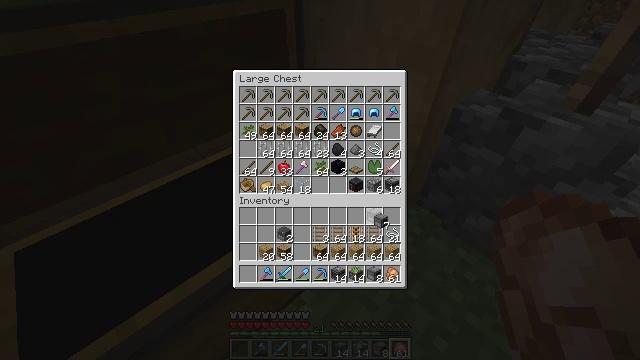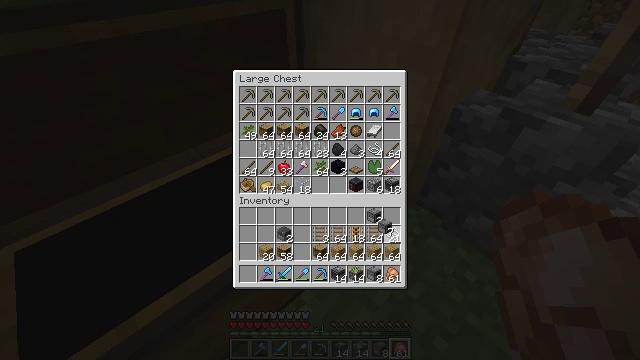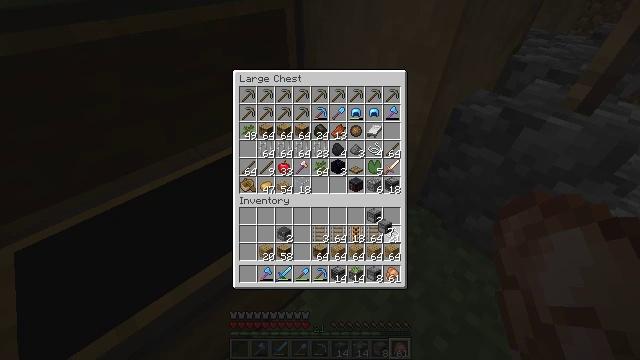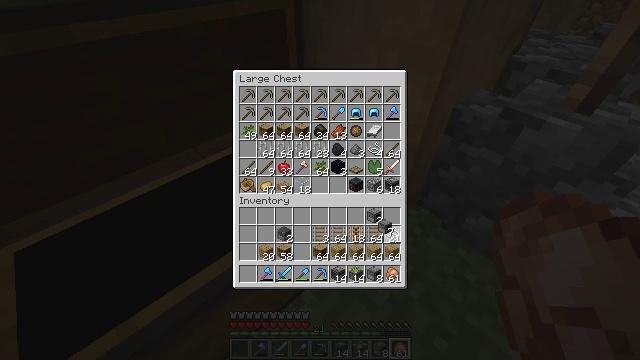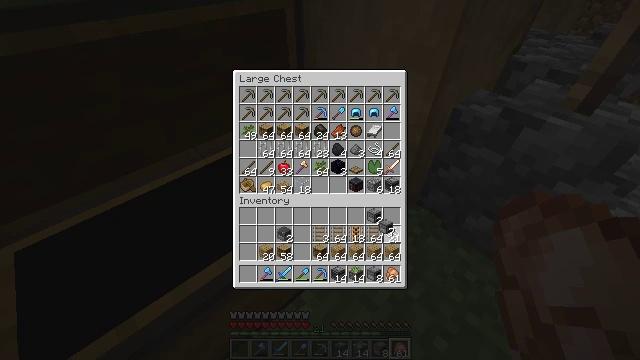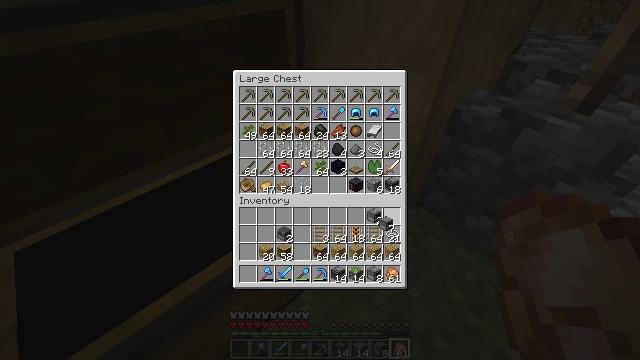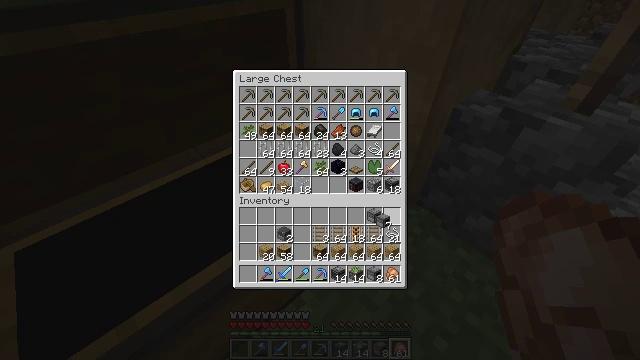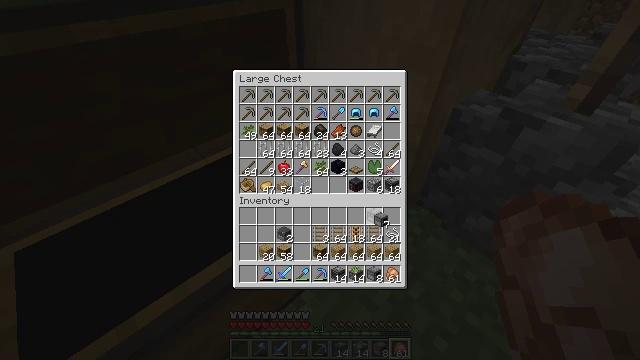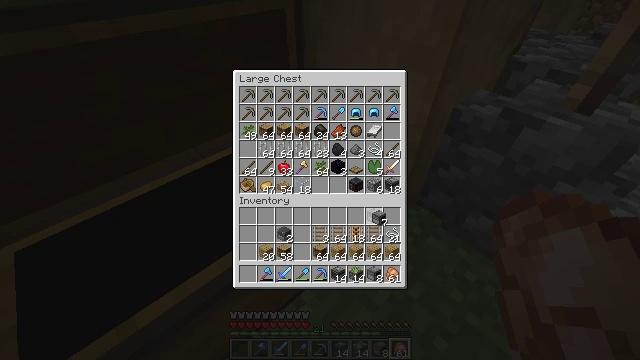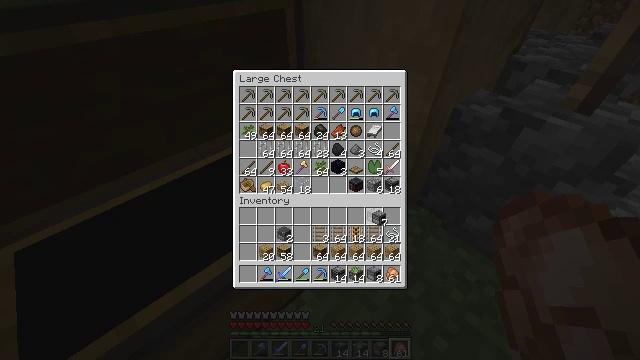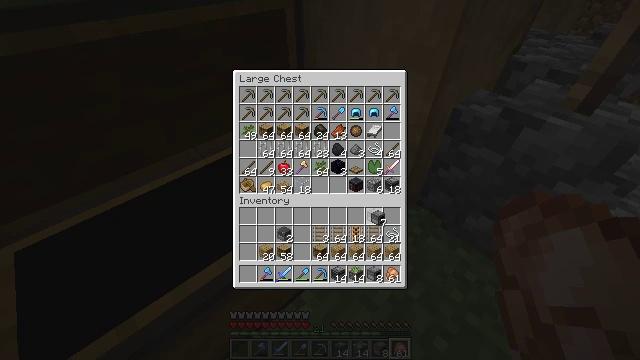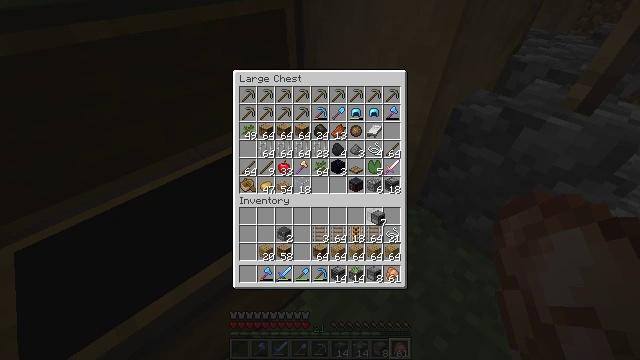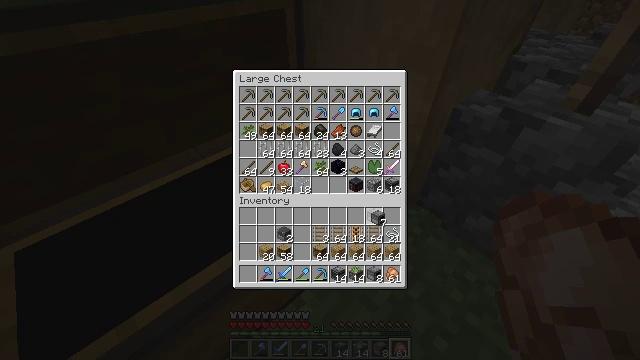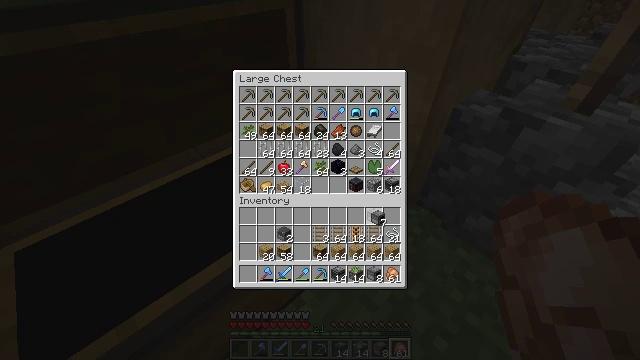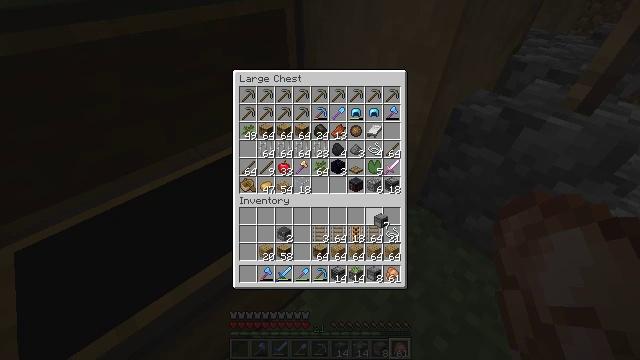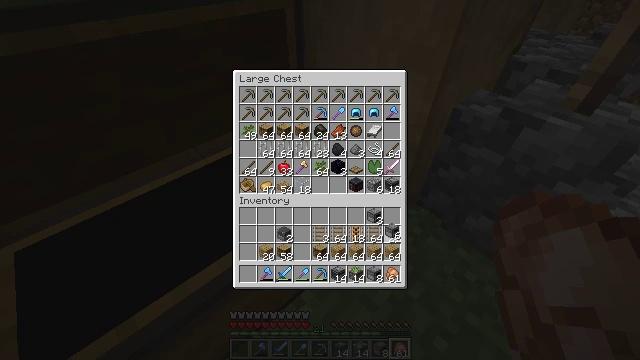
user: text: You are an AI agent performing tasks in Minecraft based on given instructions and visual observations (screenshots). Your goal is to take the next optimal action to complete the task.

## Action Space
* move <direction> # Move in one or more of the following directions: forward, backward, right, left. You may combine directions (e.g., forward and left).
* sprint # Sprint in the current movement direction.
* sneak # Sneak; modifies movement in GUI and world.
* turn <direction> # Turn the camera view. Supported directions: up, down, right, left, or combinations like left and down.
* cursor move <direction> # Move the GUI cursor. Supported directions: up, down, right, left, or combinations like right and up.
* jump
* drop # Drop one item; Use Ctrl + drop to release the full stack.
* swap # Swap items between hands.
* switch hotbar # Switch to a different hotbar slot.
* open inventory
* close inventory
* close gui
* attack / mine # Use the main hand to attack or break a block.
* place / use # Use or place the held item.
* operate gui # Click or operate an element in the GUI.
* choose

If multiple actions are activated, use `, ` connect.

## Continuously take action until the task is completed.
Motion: motion action
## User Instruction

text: Drop a furnace.
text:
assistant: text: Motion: no_op
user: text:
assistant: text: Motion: no_op
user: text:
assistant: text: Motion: no_op
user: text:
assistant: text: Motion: no_op
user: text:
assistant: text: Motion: no_op
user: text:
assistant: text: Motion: no_op
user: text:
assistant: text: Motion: no_op
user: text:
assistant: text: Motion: no_op
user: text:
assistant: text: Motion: no_op
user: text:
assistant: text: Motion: no_op
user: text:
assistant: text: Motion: no_op
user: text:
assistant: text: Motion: choose
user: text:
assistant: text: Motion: choose
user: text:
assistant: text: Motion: choose
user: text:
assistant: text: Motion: cursor move right and down
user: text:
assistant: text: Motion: cursor move right and down
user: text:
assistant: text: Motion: no_op
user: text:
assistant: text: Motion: no_op
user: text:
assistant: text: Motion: no_op
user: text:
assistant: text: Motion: no_op
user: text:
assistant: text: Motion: no_op
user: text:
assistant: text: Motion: no_op
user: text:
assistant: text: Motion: no_op
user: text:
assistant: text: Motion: no_op
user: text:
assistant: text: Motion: no_op
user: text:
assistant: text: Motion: no_op
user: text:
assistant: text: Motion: no_op
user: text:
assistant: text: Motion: no_op
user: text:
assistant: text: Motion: no_op
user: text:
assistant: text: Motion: choose